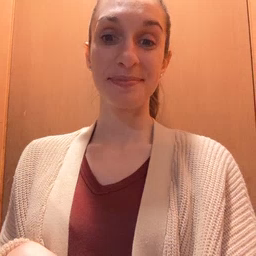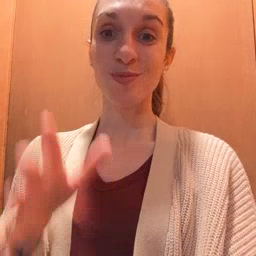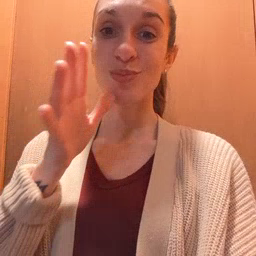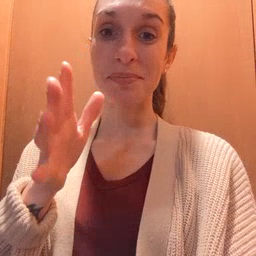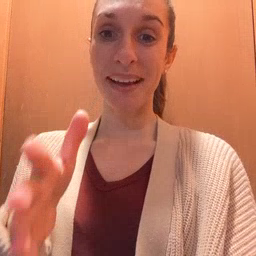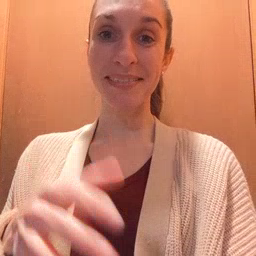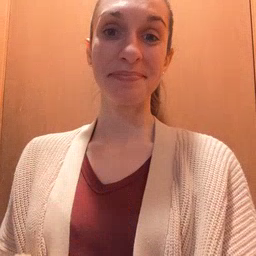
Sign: grandma